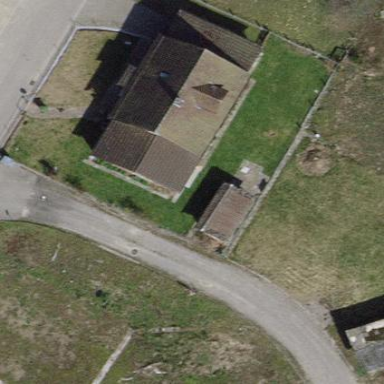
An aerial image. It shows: Detached building.